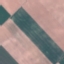
Land use / land cover: AnnualCrop